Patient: sex M, age 59
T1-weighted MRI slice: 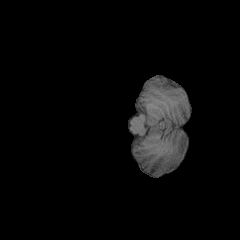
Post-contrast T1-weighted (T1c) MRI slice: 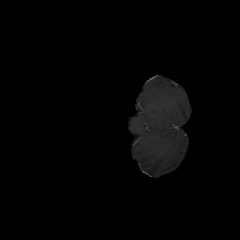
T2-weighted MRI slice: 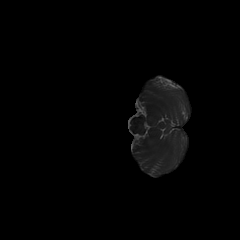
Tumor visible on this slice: no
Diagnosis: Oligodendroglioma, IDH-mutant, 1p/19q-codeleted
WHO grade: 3